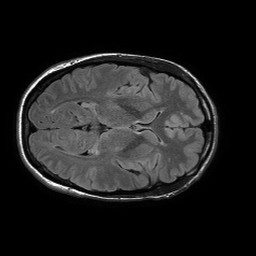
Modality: FLAIR
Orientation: axial
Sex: female
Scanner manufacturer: philips
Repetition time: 11 s
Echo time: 0.125 s